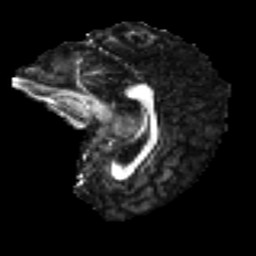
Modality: FA
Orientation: sagittal
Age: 37
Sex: female
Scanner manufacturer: ge
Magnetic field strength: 3 T
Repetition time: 7.8 s
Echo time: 0.0607 s